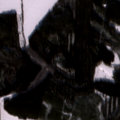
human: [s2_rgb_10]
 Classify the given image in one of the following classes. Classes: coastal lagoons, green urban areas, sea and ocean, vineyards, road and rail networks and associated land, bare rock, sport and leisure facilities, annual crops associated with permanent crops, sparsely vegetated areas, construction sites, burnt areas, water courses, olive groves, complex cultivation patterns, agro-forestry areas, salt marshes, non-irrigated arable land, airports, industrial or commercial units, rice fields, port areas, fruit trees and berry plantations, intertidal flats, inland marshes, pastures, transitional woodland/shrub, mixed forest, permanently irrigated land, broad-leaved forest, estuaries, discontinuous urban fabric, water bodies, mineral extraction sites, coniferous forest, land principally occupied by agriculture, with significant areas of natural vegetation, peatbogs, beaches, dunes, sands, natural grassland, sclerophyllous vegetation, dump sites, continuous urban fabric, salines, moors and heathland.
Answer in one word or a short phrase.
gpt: non-irrigated arable land, coniferous forest, mixed forest, transitional woodland/shrub